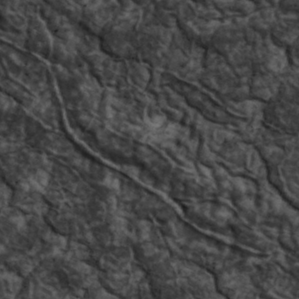
Label: non_frost